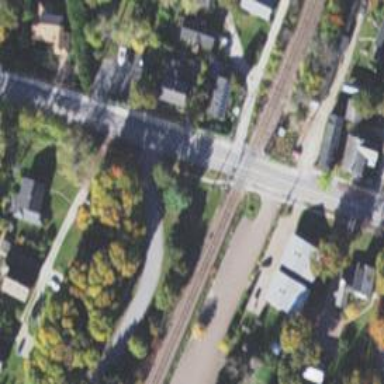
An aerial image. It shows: Railway crossing.